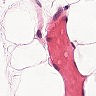
Metastatic tissue present: no